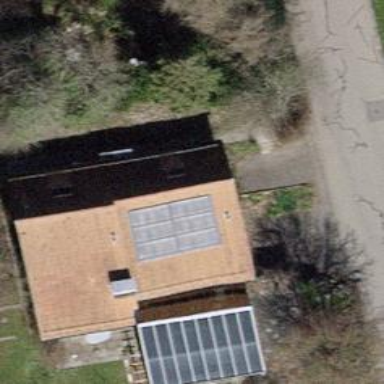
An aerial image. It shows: Gabled roofed house.